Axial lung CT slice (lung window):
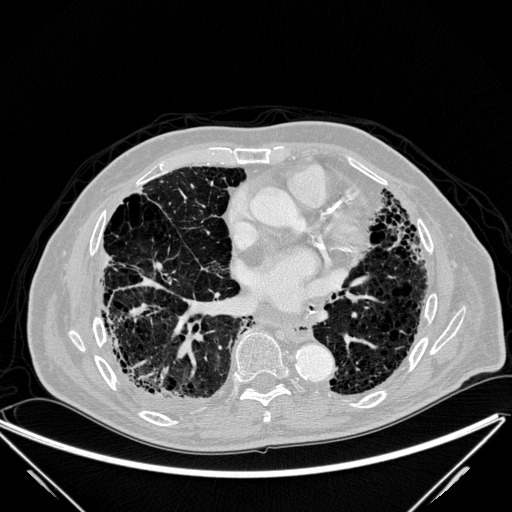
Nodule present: no